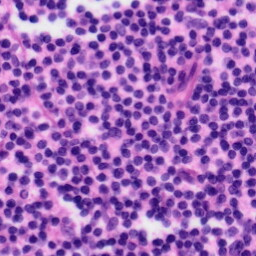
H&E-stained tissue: Tonsil